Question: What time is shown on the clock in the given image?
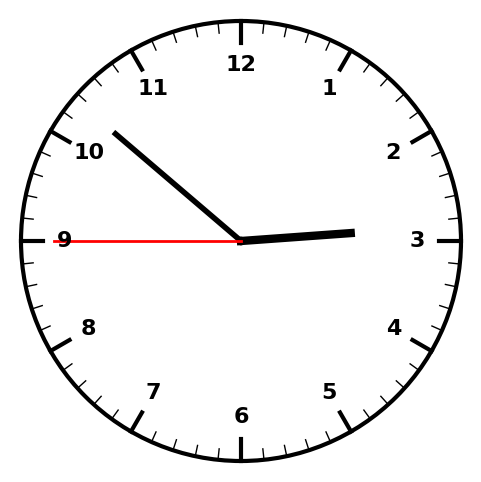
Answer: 02:51:45